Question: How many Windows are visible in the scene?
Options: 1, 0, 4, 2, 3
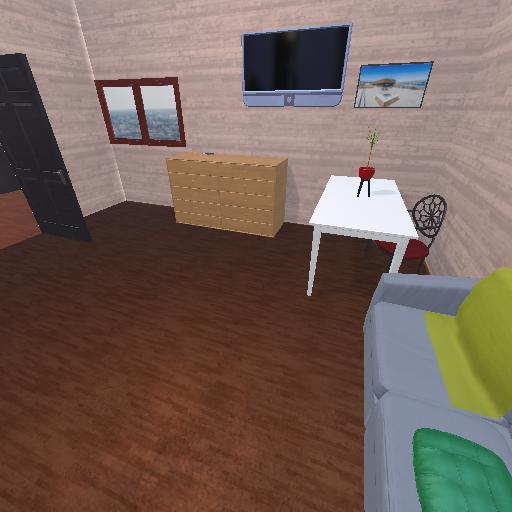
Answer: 1